Question: I am currently checking out other commits by using a commit's full hash id:
'''
git checkout b56da2b535106d6df6d7caebfd455dd65b70eaf6
'''
but this is a bit boring. Isn't there another way to do it? Maybe only typing the first letters of the hash or something? I have the idea of having read something alone those lines but I am not too sure about it.
Thanks
Ed
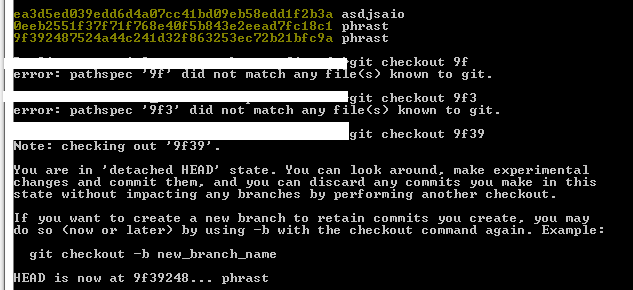
Answer: Yes, you can use any unambiguous prefix of the hash. Also, if you are trying to go through the history by a certain scheme, things like 'HEAD^^^' (i.e. the great grandparent of the current HEAD) work. See <URL> for more ways to specify this.
But I usually simply use copy+paste from gitk.